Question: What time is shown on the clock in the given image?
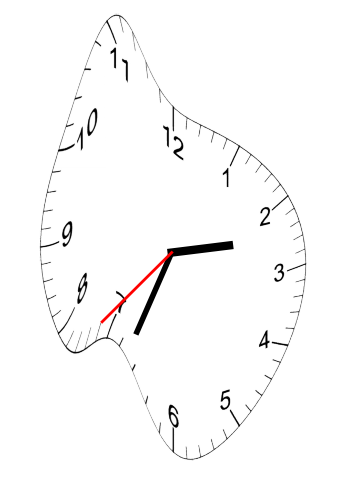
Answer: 02:33:37